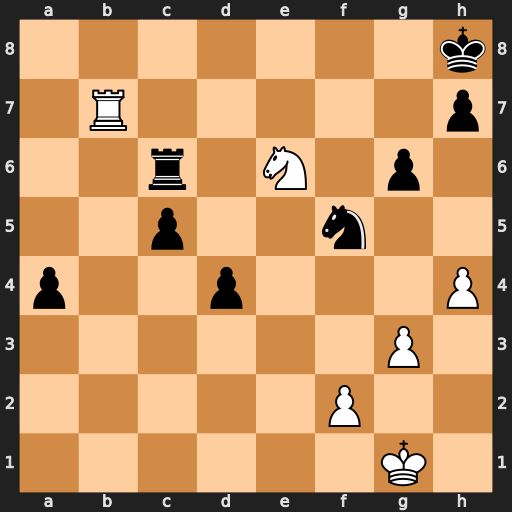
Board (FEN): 7k/1R5p/2r1N1p1/2p2n2/p2p3P/6P1/5P2/6K1
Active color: w
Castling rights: -
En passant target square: -
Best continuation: Rb8+ Rc8 Rxc8#